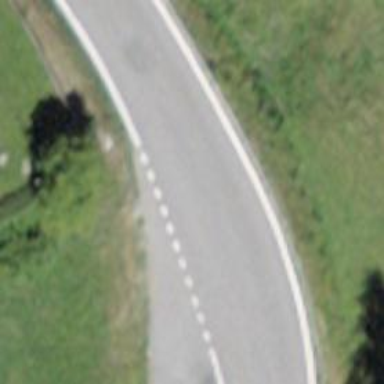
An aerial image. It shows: Unclassified road with asphalt surface.